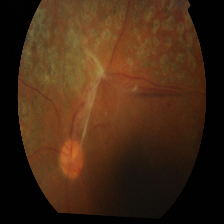
Diabetic retinopathy grade: Proliferative DR